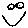
Label: smiley face